Question: I have an XML feed that looks something like this:

I can parse the title easily enough using simpleXML:
'''
$pictureBoxXMLFeed = simplexml_load_file('https://www.picturebox.tv/xml/feeds/FindAnyFilm/FindAnyFilm.xml');;
echo $pictureBoxXMLFeed->entry[1]->title;
foreach($pictureBoxXMLFeed->entry as $value){
echo $value->title;
echo '<br/>';
}
'''
But I need to grab the link element in the feed which looks something like this:
'''
<link href="http://www.picturebox.tv/watchnow?id=UKIC30" rel="alternate"/>
'''
FYI, this doesn't work:
echo $value->link;
Thanks for any help...
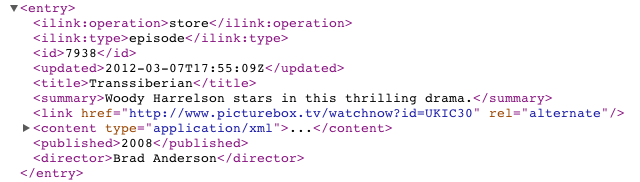
Answer: Is this what you mean?
'''
$string = '
<entry>
<link href="http://www.picturebox.tv/watchnow?id=UKIC30" rel="alternate"/>
</entry>';
$simpleXML = simplexml_load_string($string);
foreach($simpleXML->link->attributes() as $name => $value) {
echo $name.': '.$value.'<br />';
}
'''
Gives:
'''
href: http://www.picturebox.tv/watchnow?id=UKIC30
rel: alternate
'''